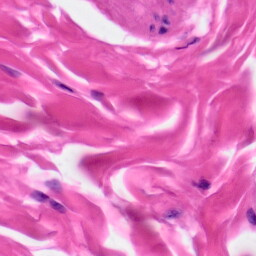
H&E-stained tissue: Skin